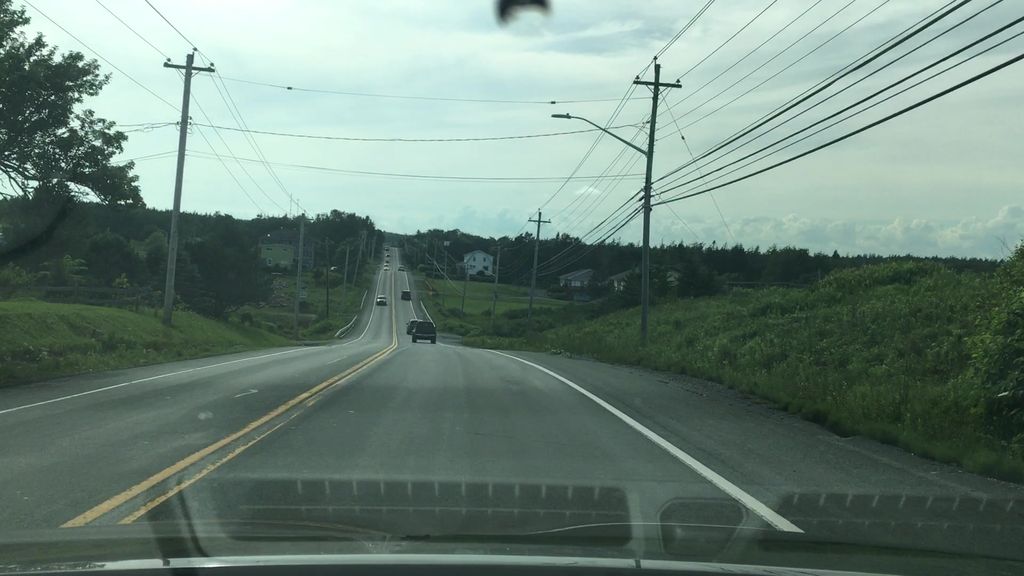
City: halifax